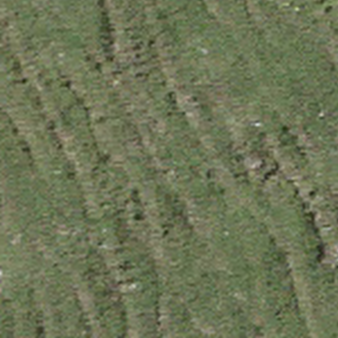
Label: other